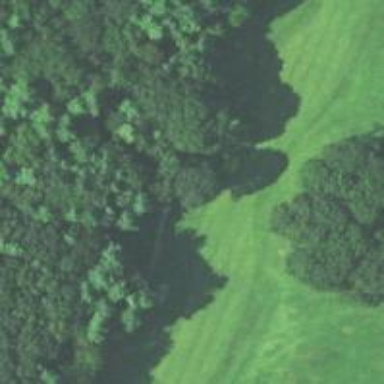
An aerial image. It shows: Golf hole.